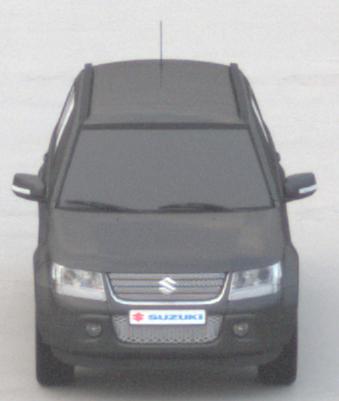
Make: Suzuki
Model: Grand Vitara
Detailed model: Gen. 1 JT
Model produced from: 2009
Model produced until: 2012
Doors: 5
Color: gray
Road condition: dry road
Daytime: morning or afternoon
Contrast: low contrast